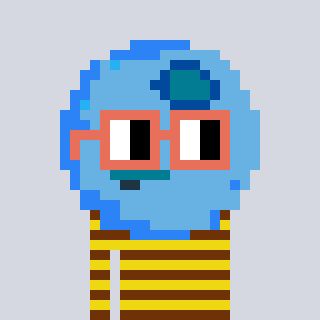
a pixel art character with square orange glasses, a blueberry-shaped head and a yellow-colored body on a cool background